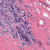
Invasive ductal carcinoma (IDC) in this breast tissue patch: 1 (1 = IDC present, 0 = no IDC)